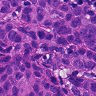
Metastatic tissue present: yes